Question:
I have '2 textboxes' and '2 listbox', with respective add buttons of those.
When I just enter some text in textbox1 and press the enter it gets added into listbox1, as expected from event Add1.
Problem:
> When I just enter some text in textbox2 and press the enter it gets
added into listbox1, from event Add1. But it should get added in
listbox2 from event Add2.
I checked the tab index after entering text in textbox 2 for both buttons Add1 and Add2 its "Zero".
What can be done? if I have enter text into textbox2, after hiting enter should call Add2 rather than Add1.
'''
$('#textbox1').keypress(function(event){
var keycode = (event.keyCode ? event.keyCode : event.which);
if(keycode == '13'){
alert('You pressed a "enter" key in textbox1');
__doPostBack('<%=btnAdd1.UniqueID %>', '');
}
});
$('#textbox2').keypress(function(event){
var keycode = (event.keyCode ? event.keyCode : event.which);
if(keycode == '13'){
alert('You pressed a "enter" key in textbox2');
__doPostBack('<%=btnAdd2.UniqueID %>', '');
}
});
'''
This is also not helping, when I add 1st item using Add2 and then tries to add using Add1.
Can anyone correct me what am I missing?
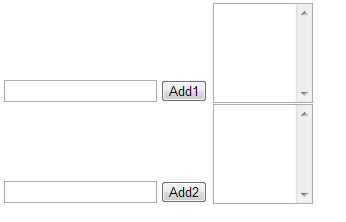
Answer: I Added the below code in Page_Load:
'''
if(!IsPostBack)
{
TextBox1.Attributes.Add("onkeypress", "javascript:if (event.keyCode == 13) { __doPostBack('" + btnAdd1.UniqueID + "',''); return false; } ");
TextBox2.Attributes.Add("onkeypress", "javascript:if (event.keyCode == 13) { __doPostBack('" + btnAdd2.UniqueID + "',''); return false; } ")
}
'''
works like charm!!